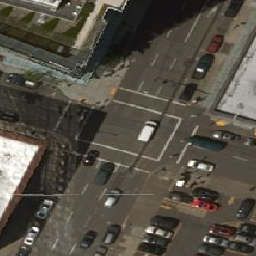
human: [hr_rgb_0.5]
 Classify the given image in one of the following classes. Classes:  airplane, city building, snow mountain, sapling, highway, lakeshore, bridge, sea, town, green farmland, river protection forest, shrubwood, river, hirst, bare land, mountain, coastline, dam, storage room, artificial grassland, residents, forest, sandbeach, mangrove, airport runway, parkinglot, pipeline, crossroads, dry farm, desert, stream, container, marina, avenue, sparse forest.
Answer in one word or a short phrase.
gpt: crossroads